Aerial crown-view tile of a tropical tree (Barro Colorado Island, Panama), acquired 20250818:
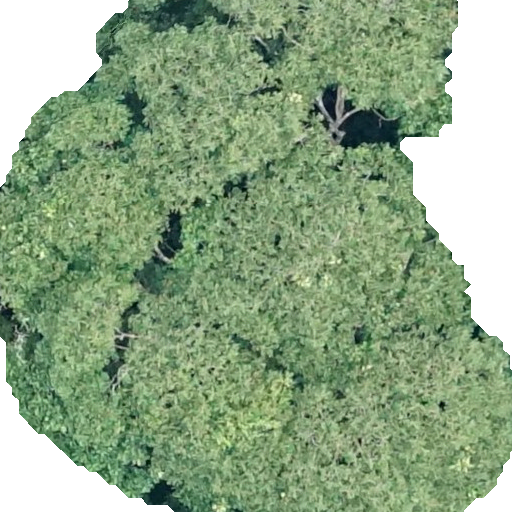
Species: Dipteryx oleifera
GBIF accepted scientific name: Dipteryx oleifera
Crown area: 385.517 m²